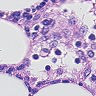
Metastatic tissue present: no